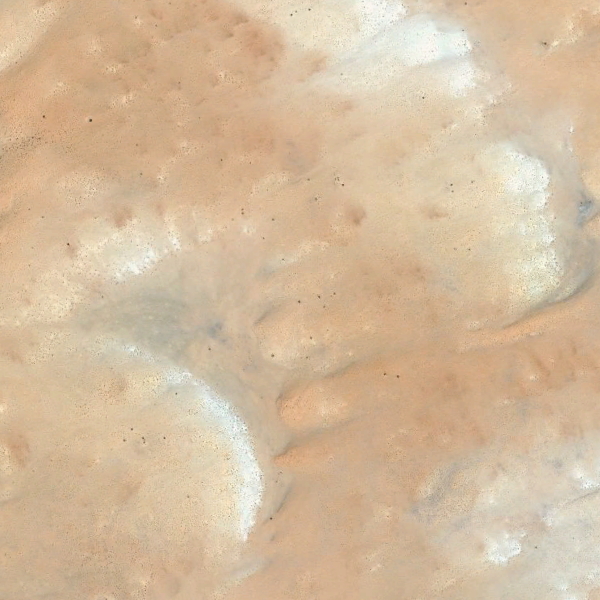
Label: Desert